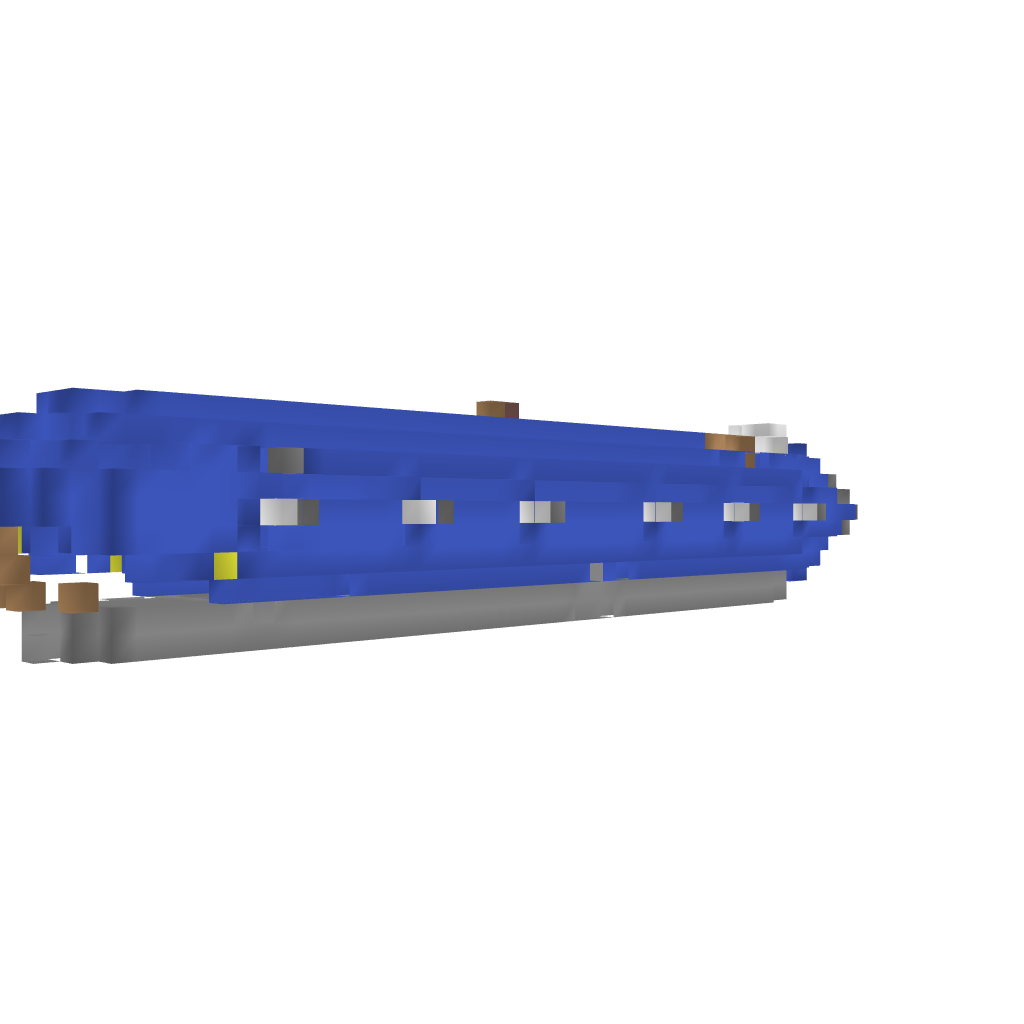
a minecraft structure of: Subersible Torpedo Airship Tiger Shark bad low quality